三年级 · 算术

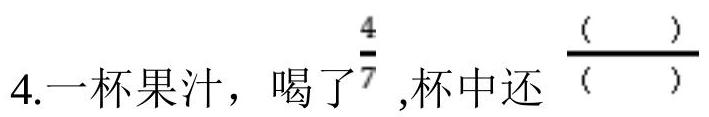
答案: 解$\frac{3}{7}$
解析: ：分析：（1）由点 $\mathrm{A}$ 在抛物线上, 将 $\mathrm{A}$ 点坐标代入, 求出参数 $\mathrm{P}$, 求解即可 (2) 由于 $F(8,0)$ 是 $\triangle A B C$ 的重心, 则重心与焦点重合, 由重心坐标公式可求 $M$ 是 $B C$ 的中点。

(3) 由于线段 $\mathrm{BC}$ 的中点 $\mathrm{M}$ 不在 $x$ 轴上, 所以 $\mathrm{BC}$ 所在的直线不垂直于 $x$ 轴. 设 $\mathrm{BC}$ 所在直线的方程为: $y+4=k(x-11)(k \neq 0)$, 解出 $k$ 即可。